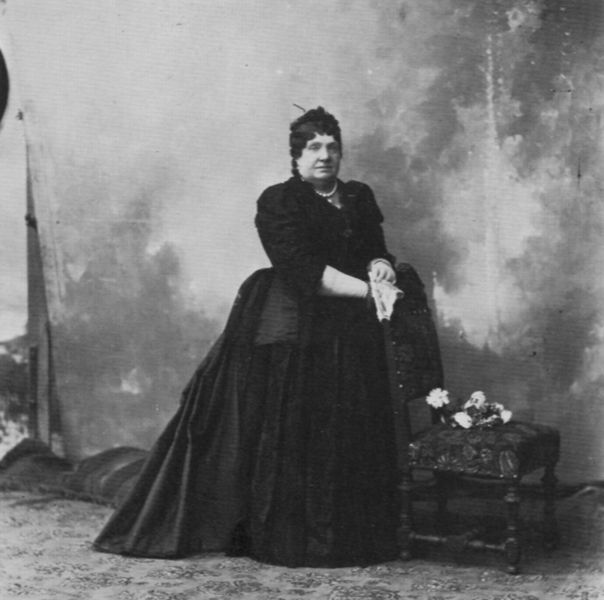
Titel: Isabella II. (1830-1904), Königin von Spanien 1833-1868
Künstler: Atelier Nadar
Institution: unbekannt
Schlagwörter: hand, kopf, schatten, weiß, blumen, frau, frisur, grau, handschuh, hintergrund, kleid, licht, schwarz, stuhl, blick, blüten, dame, tuch, muster, rock, teppich, alt, wand, arme, falten, stehen, trauer, bildnis, hände, portrait, porträt, boden, stehend, stoff, perle, perlen, beine, kopfbedeckung, schleppe, lehne, fassade, kette, mauer, klein, hocker, dick, ernst, ornamente, rüschen, aufstützen, nieten, perlenkette, halskette, foto, fotografie, photographie, fett, lehnstuhl, drapiert, leinwand, photo, tracht, taschentuch, chwarz, freilicht, hochzeit, nelken, polsterstuhl, reifrock, gedrechselt, studio, schösschen, mittelachse, spanierin, studioaufnahme, porträtaufnahme, matrone, russischer fotograph, dreiviertelärmel, halbschräg, hintergrud, leinwnd, polsterhocker, stuhllene, vollschlank